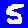
Digit: 5